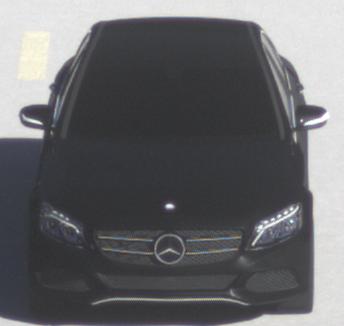
Make: Mercedes-Benz
Model: C 160
Detailed model: C-Class (205) Limousine
Model produced from: 2015/04
Model produced until: 2018/04
Doors: 4
Color: black
Road condition: dry road
Daytime: morning or afternoon
Contrast: high contrast